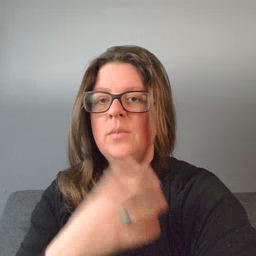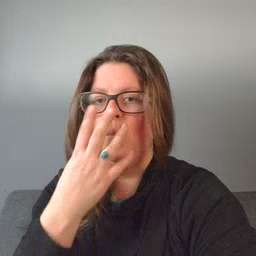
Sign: wolf